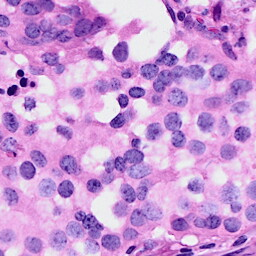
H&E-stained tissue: Breast